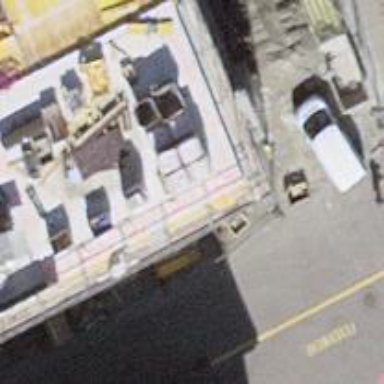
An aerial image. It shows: Building with surveillance equipment installed.